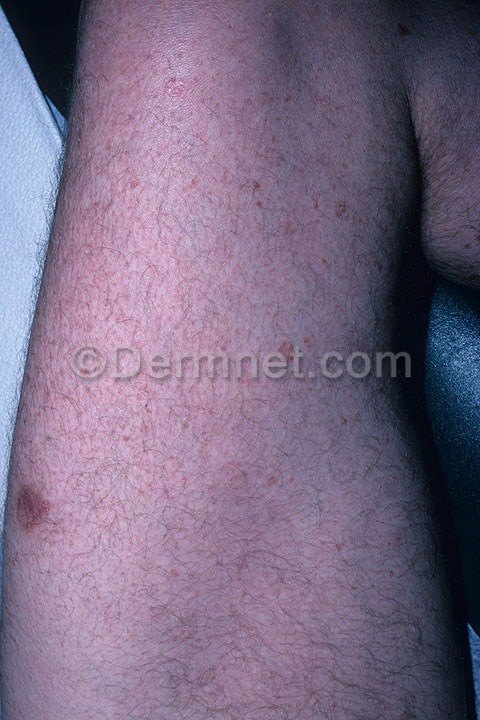
Disease: Actinic Keratosis Basal Cell Carcinoma and other Malignant Lesions